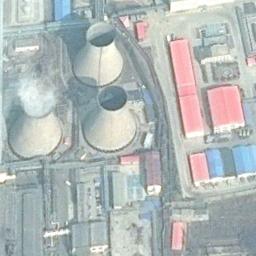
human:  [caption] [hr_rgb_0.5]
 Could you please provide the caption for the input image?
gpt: There are many buildings next to the thermal power station .

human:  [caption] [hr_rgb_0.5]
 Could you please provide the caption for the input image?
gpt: The thermal power station is next to some buildings with white mist above .

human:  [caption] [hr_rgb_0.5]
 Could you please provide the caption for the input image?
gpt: Here are three thermal power stations that are smoking, two of which are larger than the other one .

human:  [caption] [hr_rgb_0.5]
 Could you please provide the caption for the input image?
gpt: There are neatly planned factories in the thermal power station, there are three cooling towers, one is steaming .

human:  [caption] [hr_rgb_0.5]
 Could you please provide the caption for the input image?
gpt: There are some red buildings and three chimneys on the thermal power station .